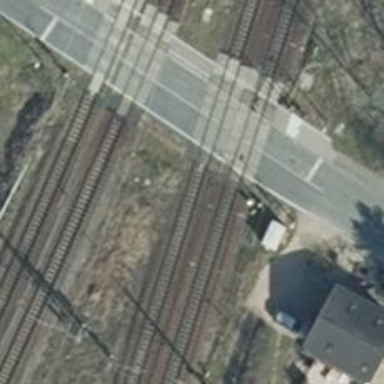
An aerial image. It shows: Railway signal.